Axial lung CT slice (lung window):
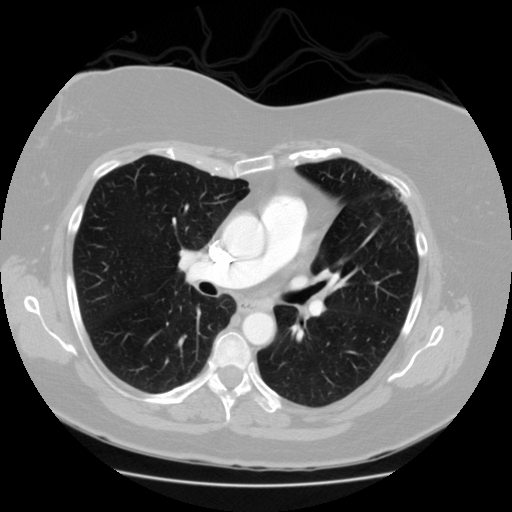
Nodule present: no